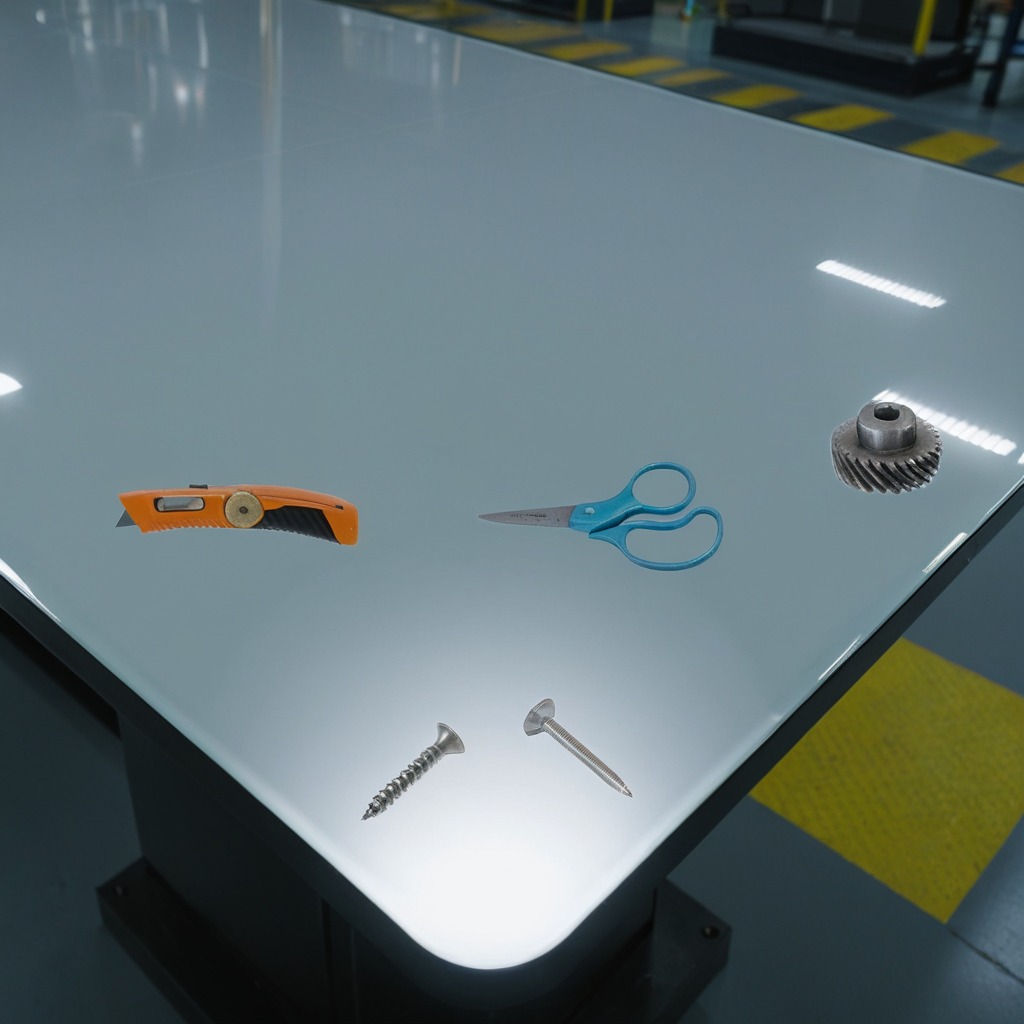
A steel gear with teeth, a utility knife, a metal machine screw, an iron nail, and a pair of scissors are lying on a high-gloss table in a ship maintenance bay industrial lighting.